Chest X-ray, PA view. Patient: 38 years old, sex M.
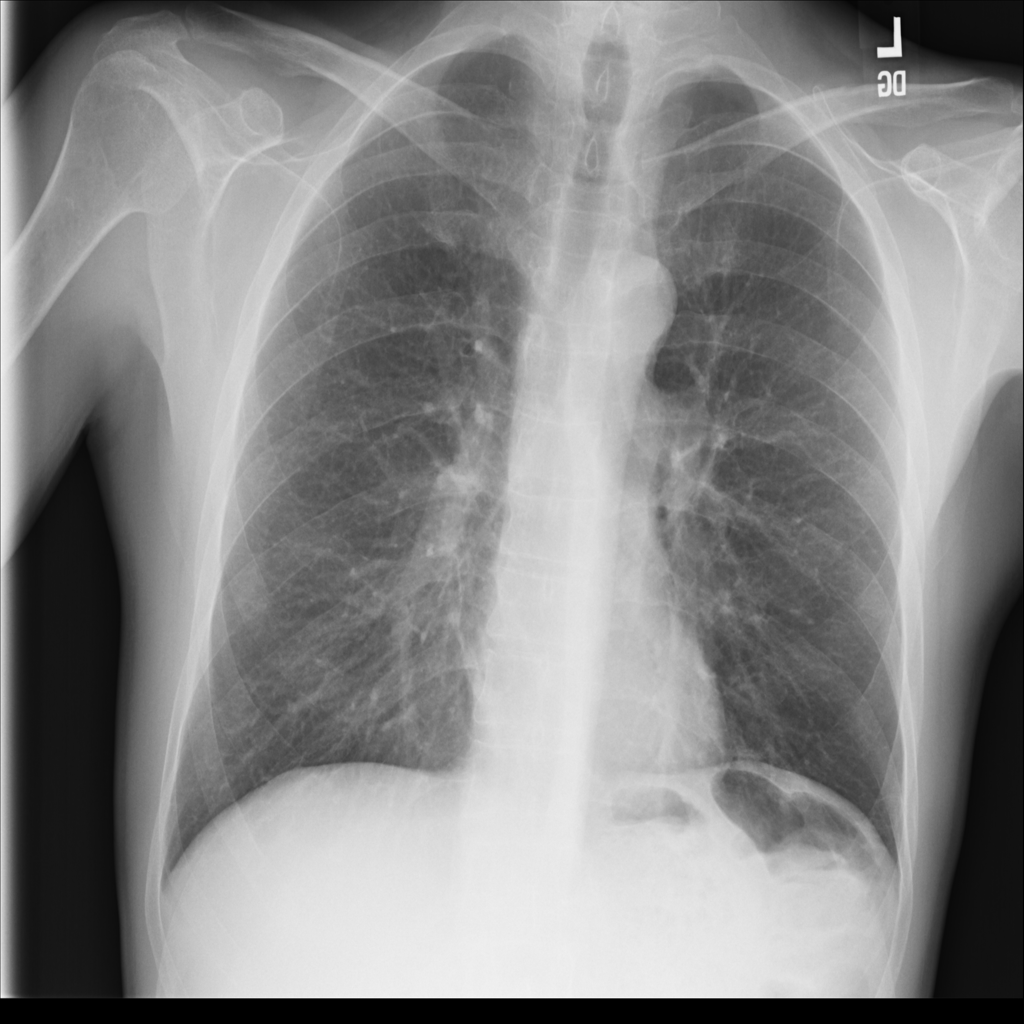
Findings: No Finding